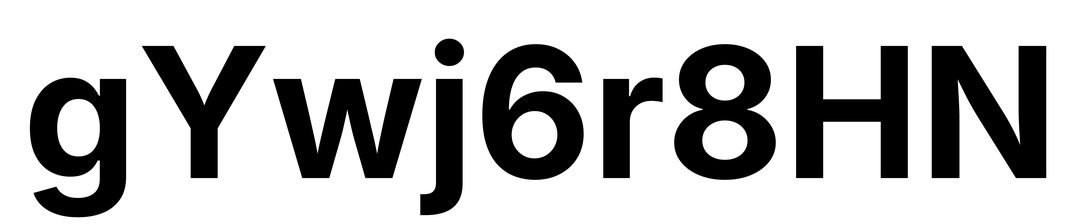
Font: Inter_Bold